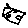
Label: house